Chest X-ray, PA view. Patient: 35 years old, sex M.
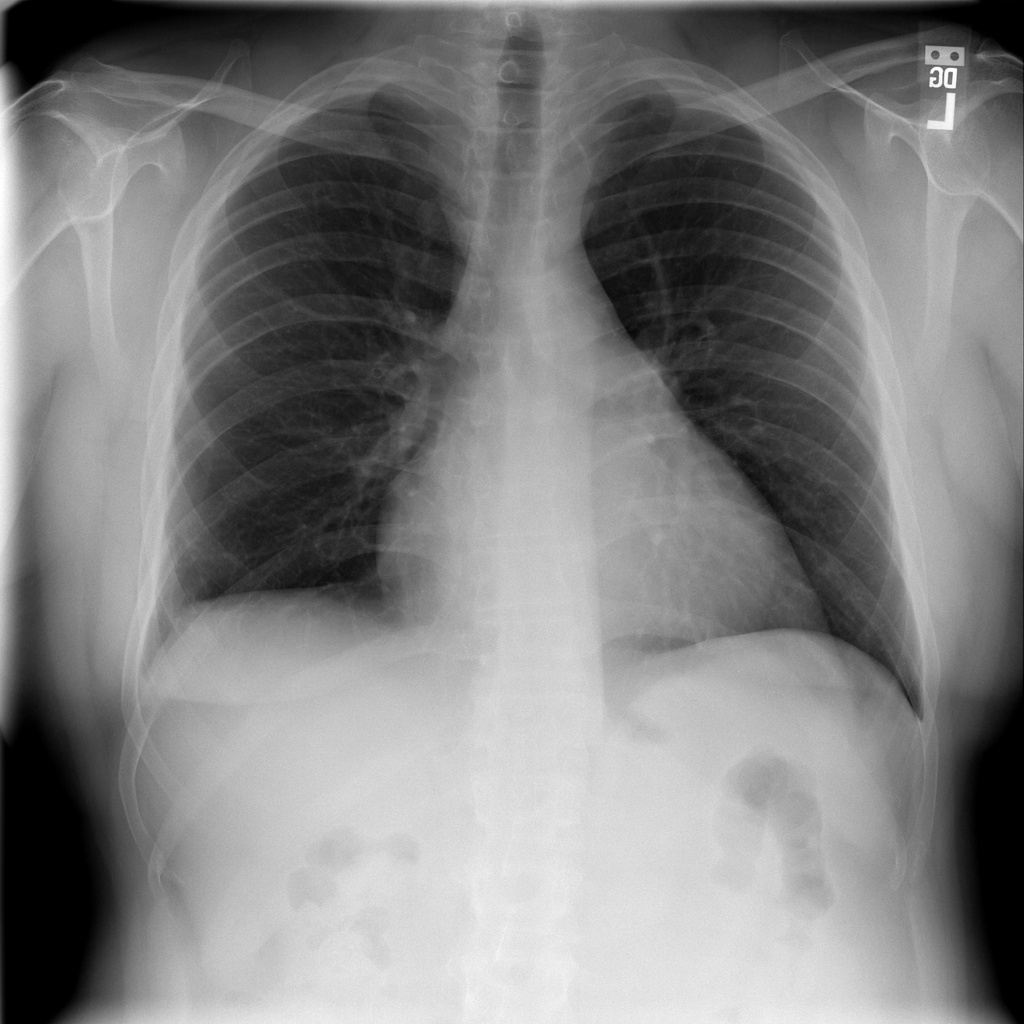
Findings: No Finding